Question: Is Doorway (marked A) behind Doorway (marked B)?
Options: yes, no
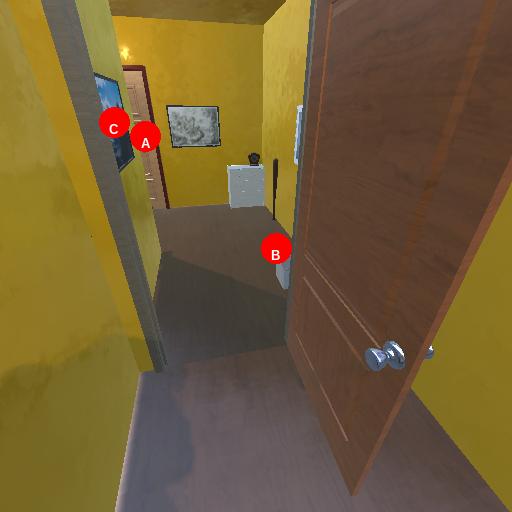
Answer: yes